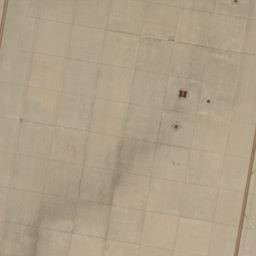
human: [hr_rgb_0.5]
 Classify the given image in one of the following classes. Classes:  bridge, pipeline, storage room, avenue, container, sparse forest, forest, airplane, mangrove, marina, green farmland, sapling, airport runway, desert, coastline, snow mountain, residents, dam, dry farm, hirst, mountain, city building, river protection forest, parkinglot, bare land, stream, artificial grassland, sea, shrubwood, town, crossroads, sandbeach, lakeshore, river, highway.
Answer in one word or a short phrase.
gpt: airport runway